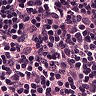
Metastatic tissue present: no